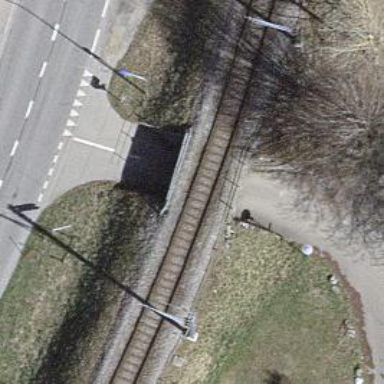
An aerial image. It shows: Bridge with electrified rail tracks and contact line.